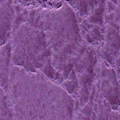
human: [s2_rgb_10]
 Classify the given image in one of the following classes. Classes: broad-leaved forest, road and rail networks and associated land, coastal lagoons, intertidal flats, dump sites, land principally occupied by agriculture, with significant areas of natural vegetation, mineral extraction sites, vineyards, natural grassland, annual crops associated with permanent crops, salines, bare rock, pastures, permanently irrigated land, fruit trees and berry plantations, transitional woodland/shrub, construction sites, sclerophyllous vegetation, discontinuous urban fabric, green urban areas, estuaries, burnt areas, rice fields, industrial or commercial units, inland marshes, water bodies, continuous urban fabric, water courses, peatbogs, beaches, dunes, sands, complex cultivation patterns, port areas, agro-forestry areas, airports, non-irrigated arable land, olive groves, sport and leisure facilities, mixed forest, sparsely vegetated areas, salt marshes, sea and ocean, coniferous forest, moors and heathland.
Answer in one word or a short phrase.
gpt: sea and ocean